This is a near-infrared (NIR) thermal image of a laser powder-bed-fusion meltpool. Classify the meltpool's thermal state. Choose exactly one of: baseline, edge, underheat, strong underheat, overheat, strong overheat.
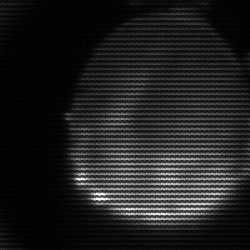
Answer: edge